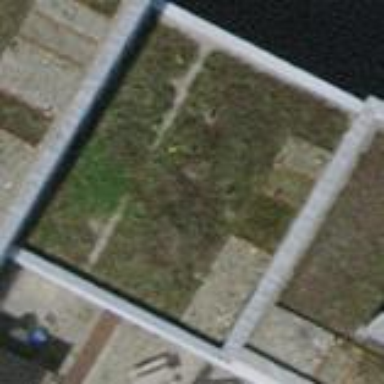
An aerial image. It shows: Residential building with flat gray roof.